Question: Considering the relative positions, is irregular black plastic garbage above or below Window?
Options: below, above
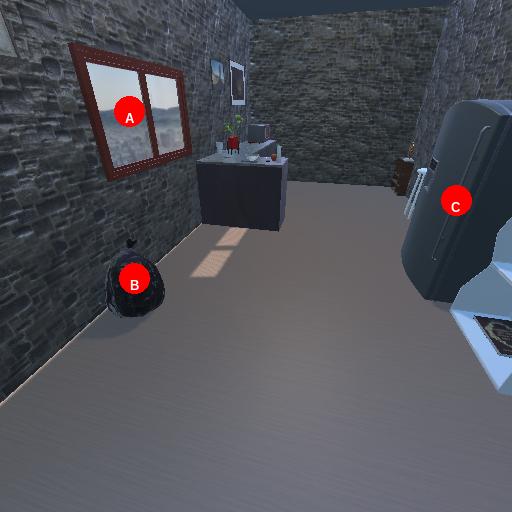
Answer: below